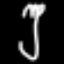
Label: fork